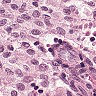
Metastatic tissue present: no